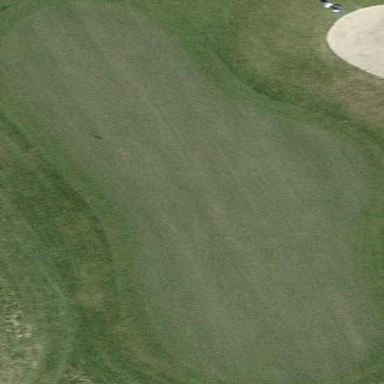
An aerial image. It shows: Green golf area with grass land use.